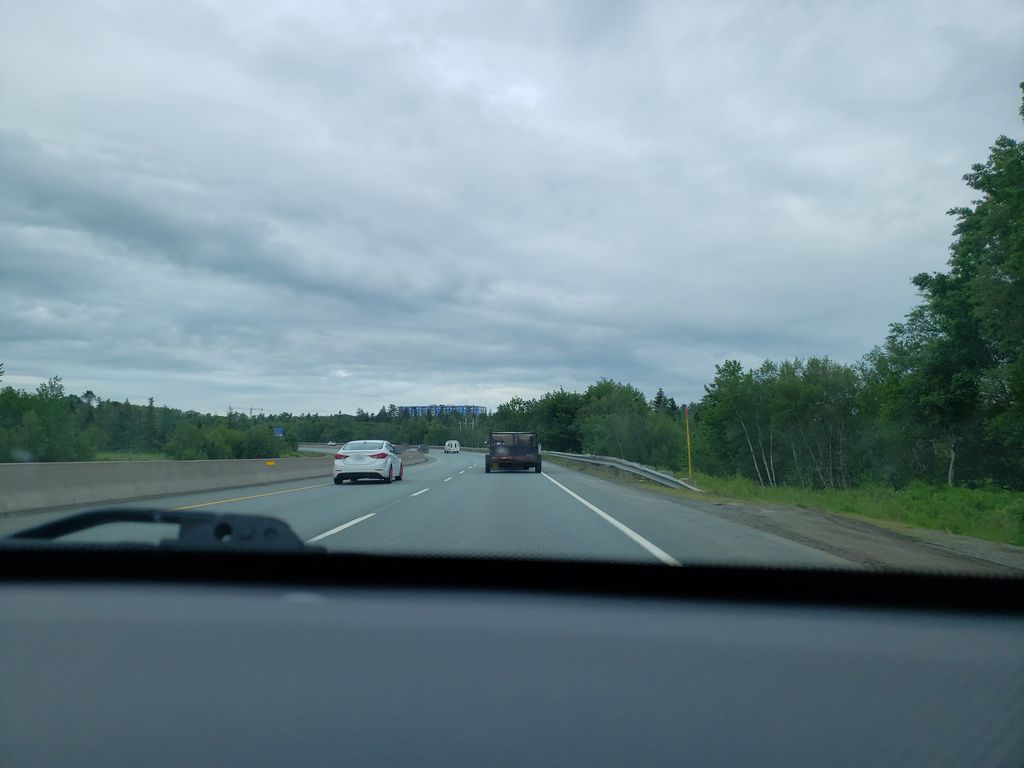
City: halifax